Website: walmart
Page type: billing-address
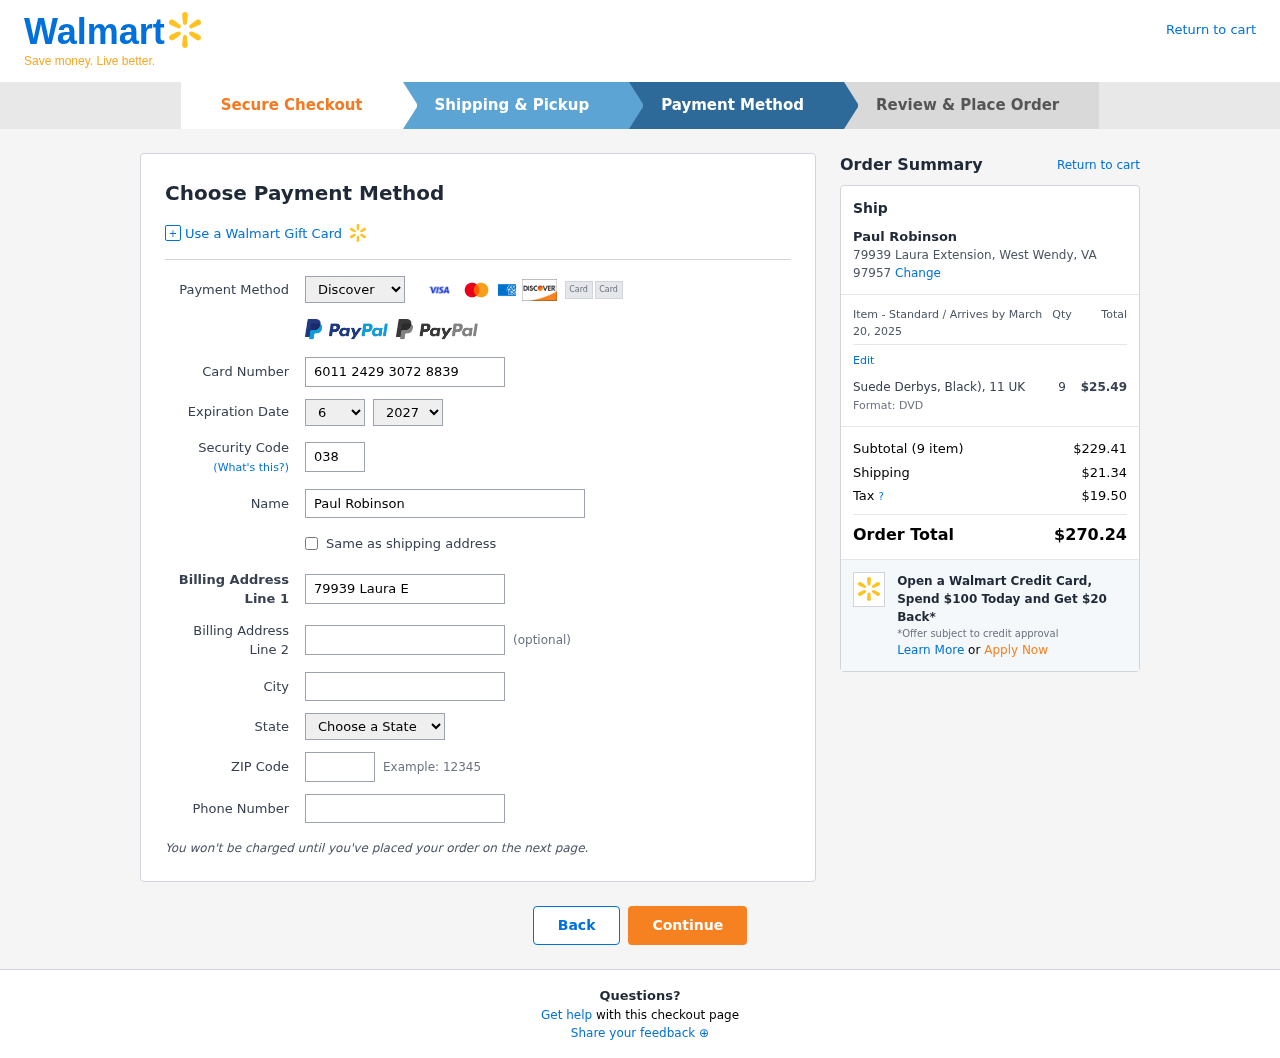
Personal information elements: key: PII_CARD_CVV
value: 038
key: PII_CARD_EXPIRY_MONTH
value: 06
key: PII_CARD_EXPIRY_YEAR
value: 27
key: PII_CARD_NUMBER
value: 6011 2429 3072 8839
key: PII_CARD_TYPE
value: Discover
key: PII_CITY
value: West Wendy
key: PII_CITY_STATE_ZIP
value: West Wendy, VA 97957
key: PII_FULLNAME
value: Paul Robinson
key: PII_PHONE
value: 7596275142
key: PII_POSTCODE
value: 97957
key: PII_STATE
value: Virginia
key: PII_STREET
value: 79939 Laura Extension
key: PII_FULLNAME2
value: Paul Robinson
Product elements: key: PRODUCT1_NAME
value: Suede Derbys, Black), 11 UK
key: PRODUCT1_PRICE
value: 25.49
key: PRODUCT1_QUANTITY
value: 9
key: PRODUCT1_DESC
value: Format: DVD
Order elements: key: ORDER_DELIVERY_DATE
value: March 20, 2025
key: ORDER_NUM_ITEMS
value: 9
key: ORDER_SUBTOTAL
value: $229.41
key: ORDER_SHIPPING_COST
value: $21.34
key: ORDER_TAX
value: $19.50
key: ORDER_TOTAL
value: $270.24